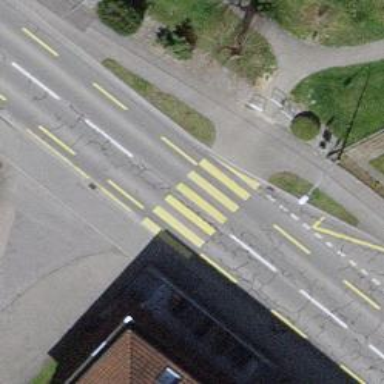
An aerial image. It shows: Pedestrian crossing with zebra markings on the footway.